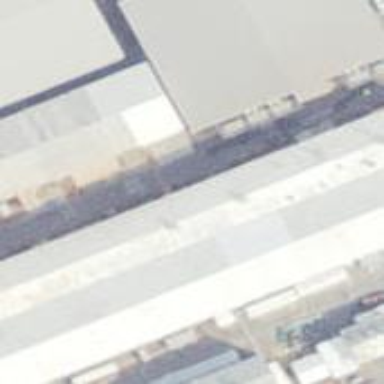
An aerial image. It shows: Industrial building.